Current action and preconditions to check: path_clear

Your task: For each precondition in the list above, predict whether it will hold at this action.

Consider the current scene as observed from the mobile robot's camera, and analyze the predicted future states of all dynamic agents (e.g., people, animals, vehicles, or any moving entities) within the NEXT SECOND.

IMPORTANT: Only answer "very likely" if you are absolutely certain—based on strong, clear evidence—that a dynamic agent will violate the precondition in the predicted future state. Do NOT answer "very likely" for unlikely, ambiguous, or low-probability risks.

Ask yourself for each precondition: Is there a high probability, with clear and convincing evidence, that the predicted future states of any dynamic agent will interfere with the predicted future state of the currently executing action within the NEXT SECOND, causing that precondition to fail?

Assess the risk level based on these predictions. Use "likely" or "very likely" if motions create a clear risk of interference.

Use "neutral" or "improbable" if agents are nearby but their predicted paths are clearly diverging or non-conflicting.

Failure Risk Categories: "very improbable", "improbable", "neutral", "likely", "very likely"

Answer Format: Output ONLY the probability_of_failure value from these categories: "very improbable", "improbable", "neutral", "likely", "very likely"

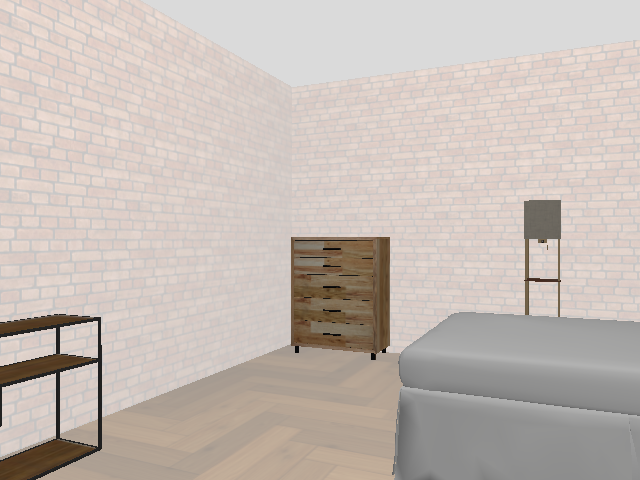

Answer: very improbable